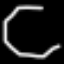
Label: octagon